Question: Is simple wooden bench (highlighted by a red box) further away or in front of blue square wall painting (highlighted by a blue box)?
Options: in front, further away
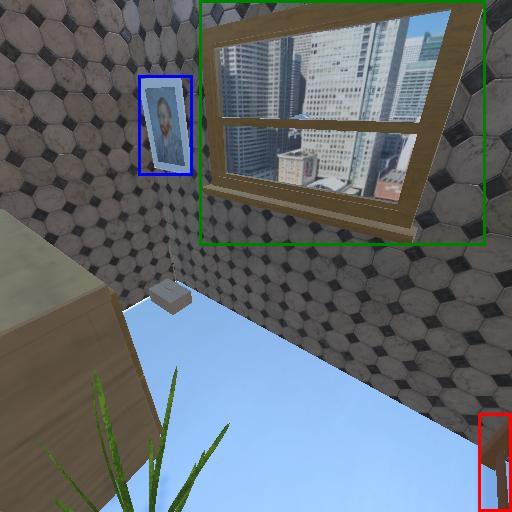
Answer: in front